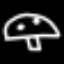
Label: mushroom